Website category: restaurant
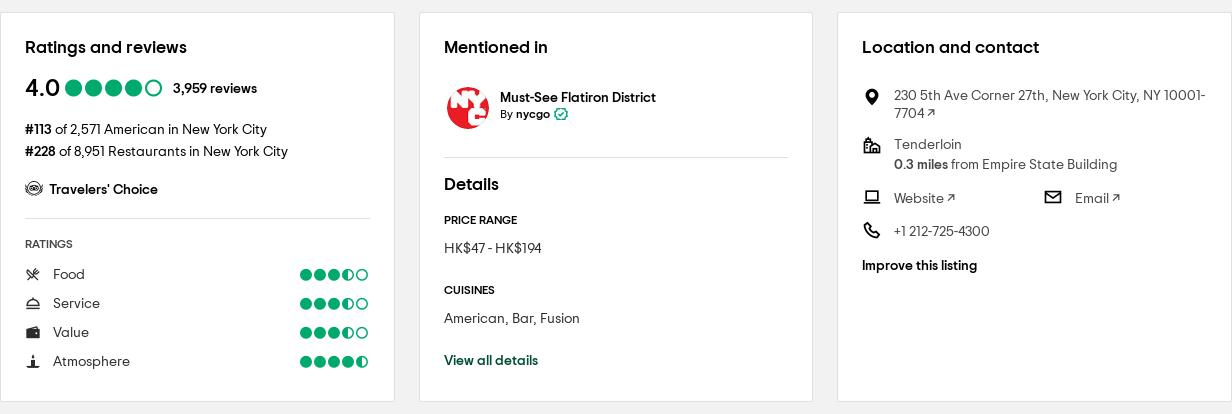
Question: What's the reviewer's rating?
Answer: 4.0

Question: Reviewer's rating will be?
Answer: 4.0

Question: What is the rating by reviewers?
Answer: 4.0

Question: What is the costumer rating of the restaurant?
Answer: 4.0

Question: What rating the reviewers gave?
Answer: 4.0

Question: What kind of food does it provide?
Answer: American, Bar, Fusion

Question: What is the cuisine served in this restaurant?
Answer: American, Bar, Fusion

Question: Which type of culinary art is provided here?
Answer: American, Bar, Fusion

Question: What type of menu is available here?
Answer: American, Bar, Fusion

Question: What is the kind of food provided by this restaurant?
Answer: American, Bar, Fusion

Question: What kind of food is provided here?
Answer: American, Bar, Fusion

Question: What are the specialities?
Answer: American, Bar, Fusion

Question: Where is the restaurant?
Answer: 230 5th Ave Corner 27th, New York City, NY 10001-7704

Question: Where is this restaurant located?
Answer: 230 5th Ave Corner 27th, New York City, NY 10001-7704

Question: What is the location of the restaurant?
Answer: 230 5th Ave Corner 27th, New York City, NY 10001-7704

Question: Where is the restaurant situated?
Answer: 230 5th Ave Corner 27th, New York City, NY 10001-7704

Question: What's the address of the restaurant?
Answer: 230 5th Ave Corner 27th, New York City, NY 10001-7704

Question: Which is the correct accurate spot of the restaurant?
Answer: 230 5th Ave Corner 27th, New York City, NY 10001-7704

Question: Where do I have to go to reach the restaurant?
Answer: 230 5th Ave Corner 27th, New York City, NY 10001-7704

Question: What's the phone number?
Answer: +1 212-725-4300

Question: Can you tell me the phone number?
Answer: +1 212-725-4300

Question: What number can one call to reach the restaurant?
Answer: +1 212-725-4300

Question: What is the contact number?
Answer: +1 212-725-4300

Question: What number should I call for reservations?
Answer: +1 212-725-4300

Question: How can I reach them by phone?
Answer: +1 212-725-4300